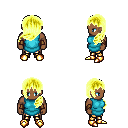
a pixel art fantasy rpg character, male body template, human, dark skin, teal tunic, gold greaves, gold left-swept hairstyle, cloth bracers, gold boots, four views (front, back, left, right), 2x2 character sprite sheet, small pixel art, hard edges, no anti-aliasing